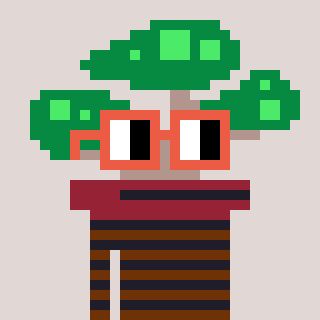
a pixel art character with square orange glasses, a bonsai-shaped head and a grayscale-colored body on a warm background